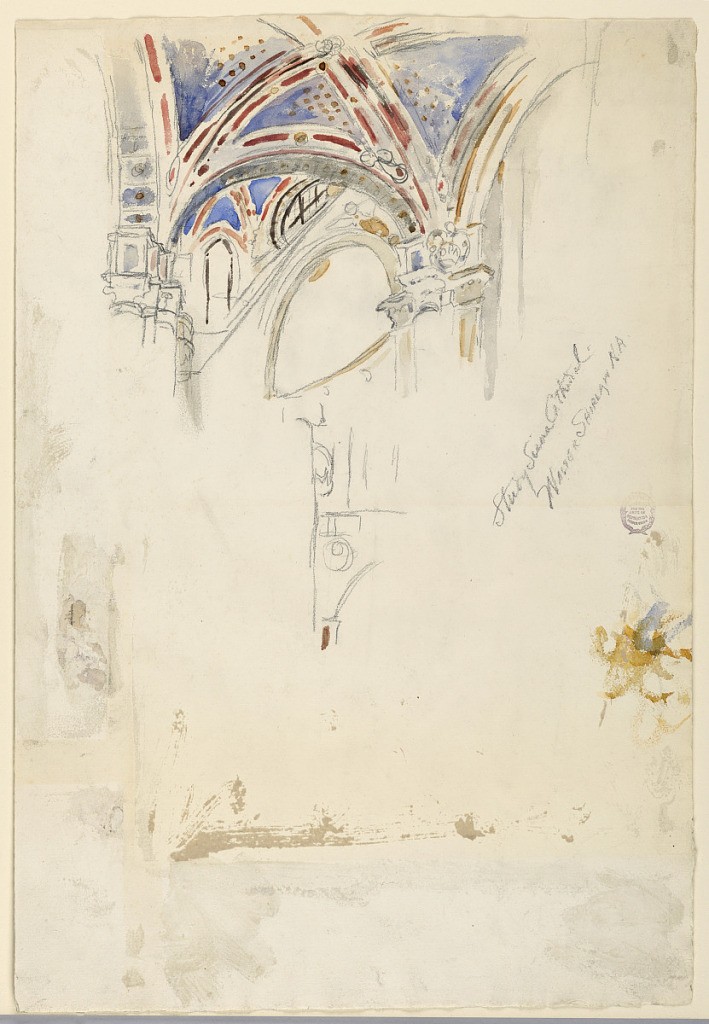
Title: Study of Siena Cathedral
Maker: Walter Shirlaw, American, b. Scotland, 1838–1909
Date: ca. 1872
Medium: Graphite and watercolor on paper
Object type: Drawing
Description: Top: an oblique view of the ceiling of the bay with the apse from the adjoining southern bay. Center: an unfinished view from below.